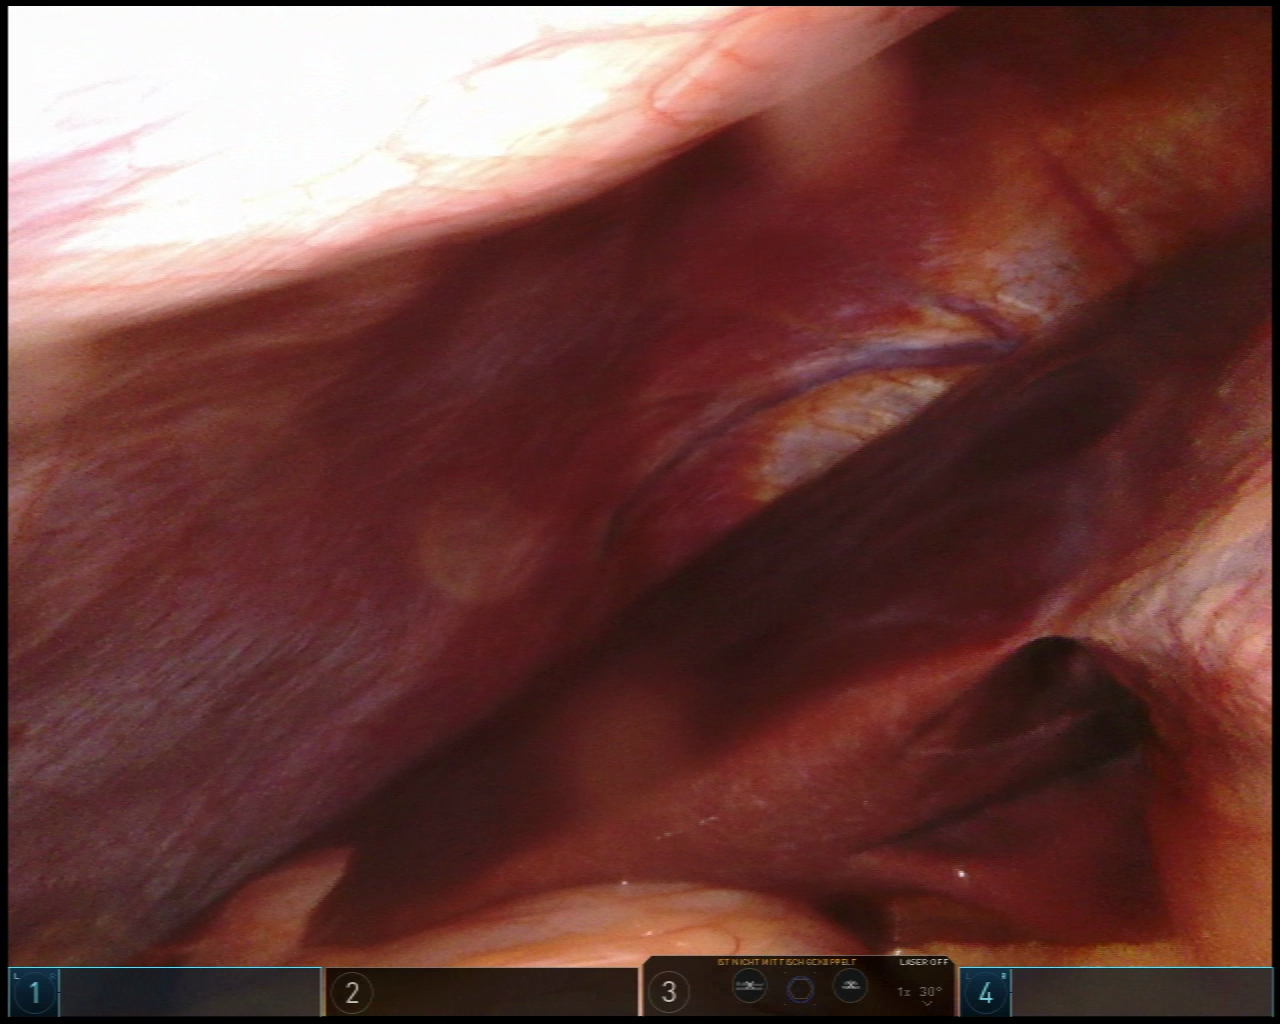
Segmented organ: liver
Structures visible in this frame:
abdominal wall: yes
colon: no
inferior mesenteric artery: no
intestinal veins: no
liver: yes
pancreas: no
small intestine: no
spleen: no
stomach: no
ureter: no
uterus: no
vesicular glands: no